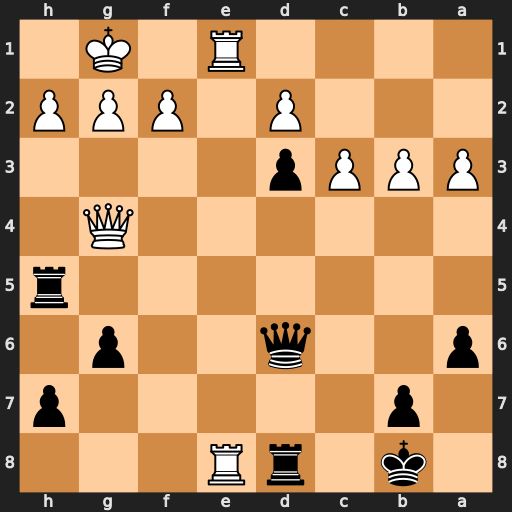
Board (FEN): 1k1rR3/1p5p/p2q2p1/7r/6Q1/PPPp4/3P1PPP/4R1K1
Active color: b
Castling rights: -
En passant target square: -
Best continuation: Qxh2+ Kf1 Qh1#